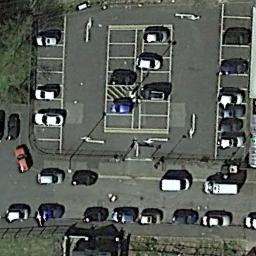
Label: parking_lot